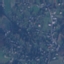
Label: Residential